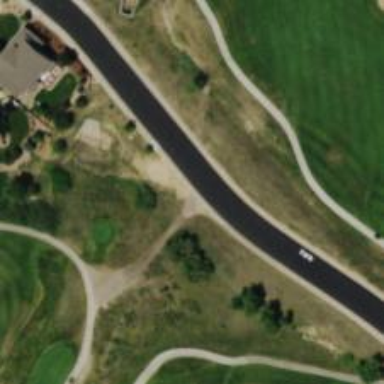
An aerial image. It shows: Path designated as golf cartpath. It is specifically marked as Golf Cart path.